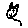
Label: cat